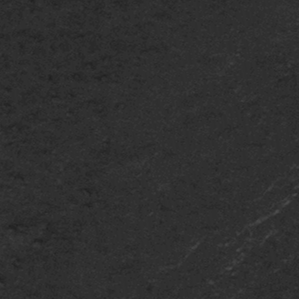
Label: frost